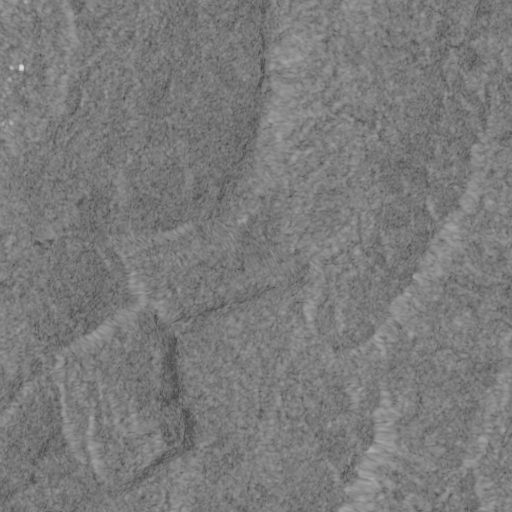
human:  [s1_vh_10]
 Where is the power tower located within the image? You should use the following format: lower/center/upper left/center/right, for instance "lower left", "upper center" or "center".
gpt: The power tower is located in the left of the image.
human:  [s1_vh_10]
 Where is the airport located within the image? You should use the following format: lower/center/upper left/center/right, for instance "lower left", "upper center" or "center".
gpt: There is no airport in the image.

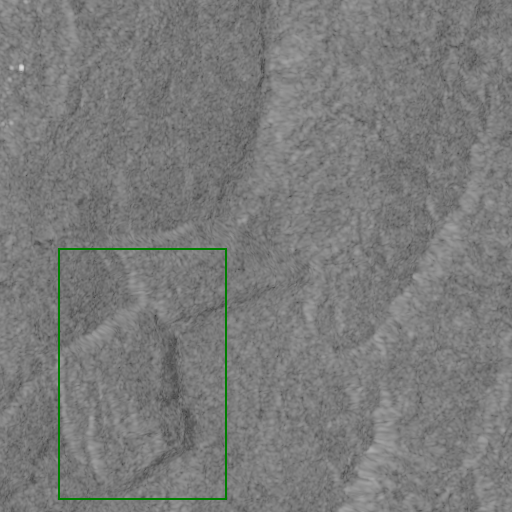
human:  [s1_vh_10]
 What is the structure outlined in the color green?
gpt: There is no green outline.
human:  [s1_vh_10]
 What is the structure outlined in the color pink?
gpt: There is no structure outlined in pink.